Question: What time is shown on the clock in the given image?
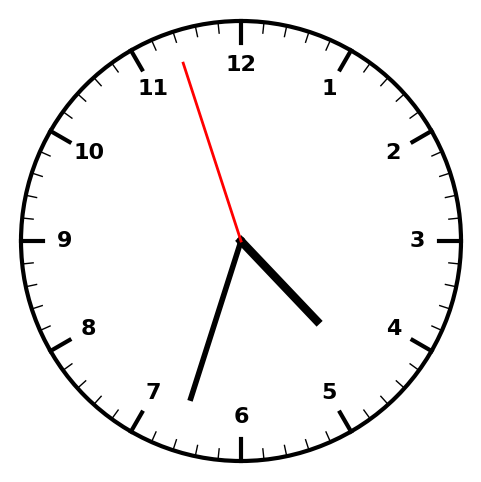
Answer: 04:32:57